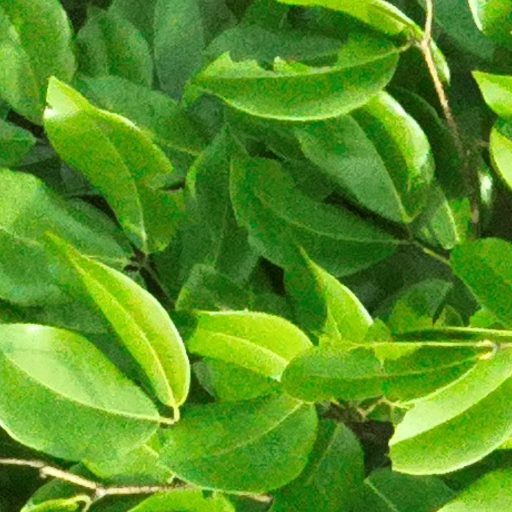
Species: Prioria copaifera
GBIF accepted scientific name: Prioria copaifera
Crown area (m\u00b2): 116.219